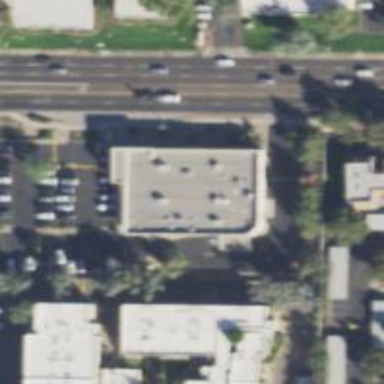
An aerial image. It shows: Pharmacy providing healthcare services.